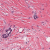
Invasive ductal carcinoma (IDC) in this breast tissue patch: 1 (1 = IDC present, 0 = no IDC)